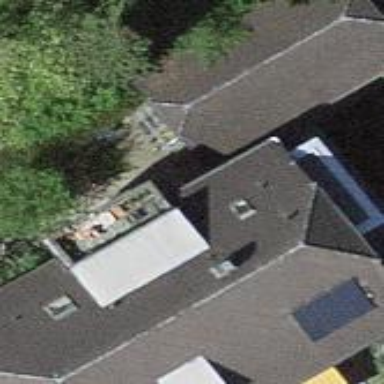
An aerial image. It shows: Garage.